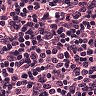
Metastatic tissue present: no